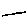
Label: line